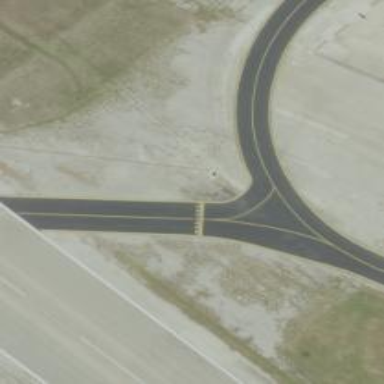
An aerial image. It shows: Taxiway at the airport with asphalt surface.